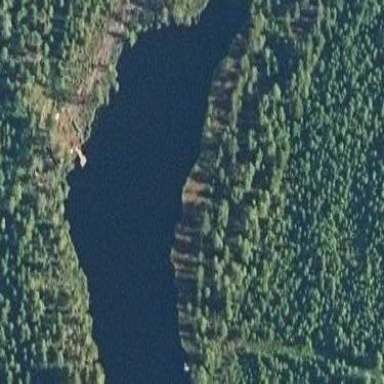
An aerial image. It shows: Pond with natural water.